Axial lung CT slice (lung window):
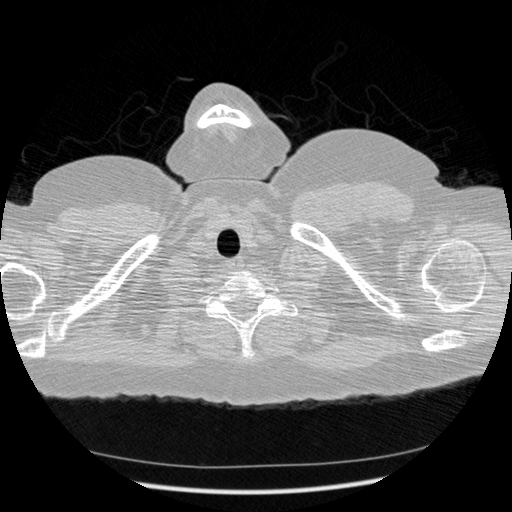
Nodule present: no